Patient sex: F
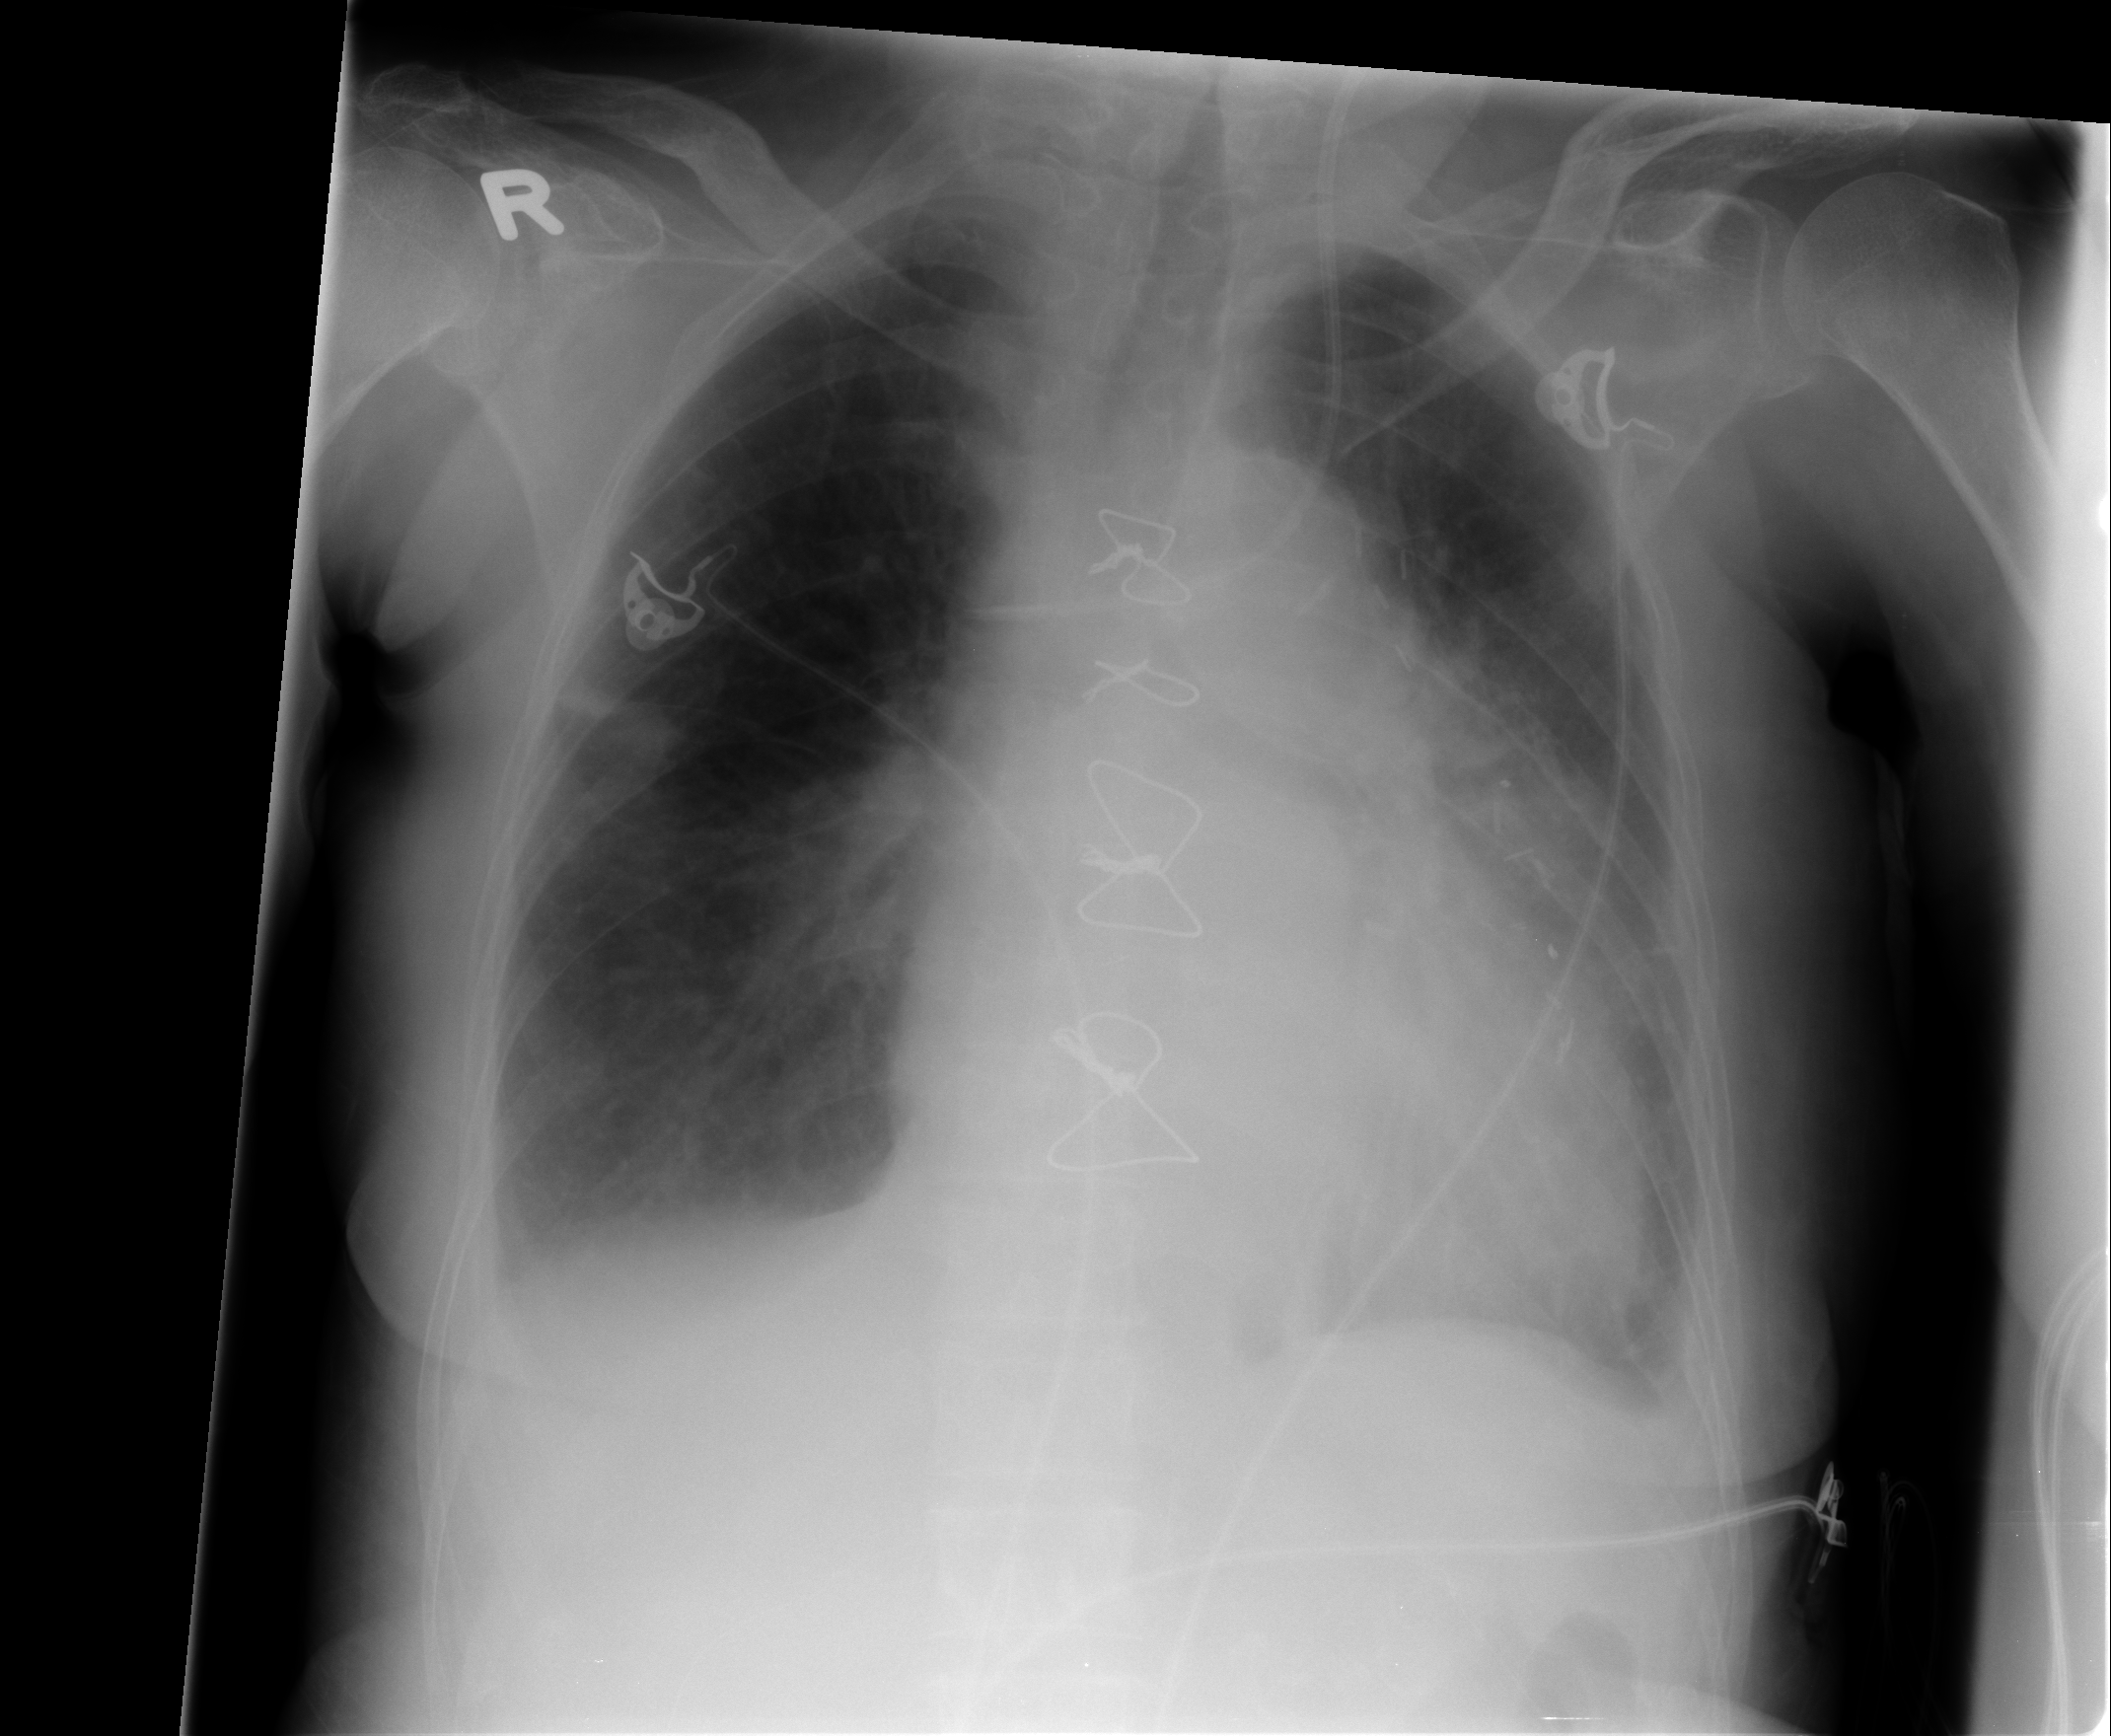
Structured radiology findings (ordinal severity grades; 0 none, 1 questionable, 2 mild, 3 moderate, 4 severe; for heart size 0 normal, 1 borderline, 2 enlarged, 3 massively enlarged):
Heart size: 2
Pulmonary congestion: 2
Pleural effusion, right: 2
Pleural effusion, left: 2
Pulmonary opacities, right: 0
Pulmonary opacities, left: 1
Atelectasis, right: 2
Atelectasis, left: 2